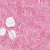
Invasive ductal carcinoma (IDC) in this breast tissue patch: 0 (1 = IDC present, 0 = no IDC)